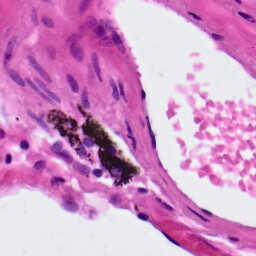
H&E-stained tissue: Lung